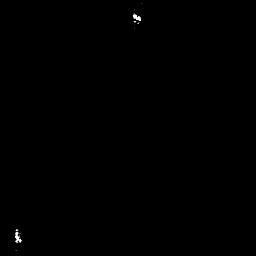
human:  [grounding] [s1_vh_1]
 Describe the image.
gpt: In the satellite image, there is  <ref>1 small ship </ref> <box>[[50, 3, 56, 12, 0]]</box> located at top.